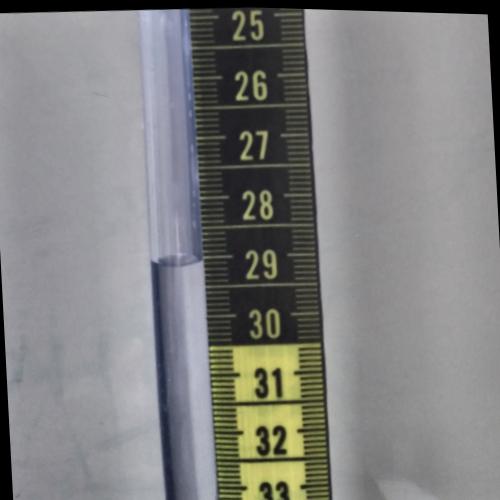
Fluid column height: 29.1 cm